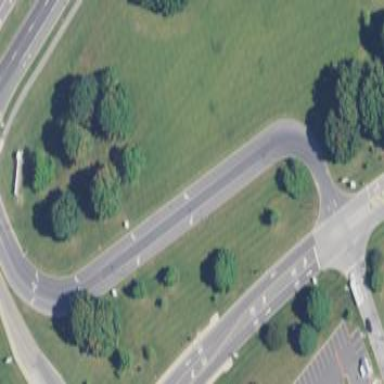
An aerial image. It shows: Traffic island covered with grass.